Field crop: maize
Growth stage: 2
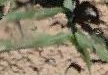
Species: maize